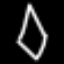
Label: diamond